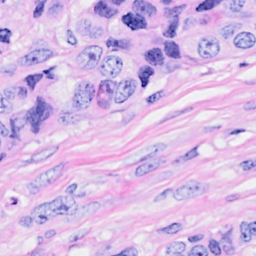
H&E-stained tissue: Breast